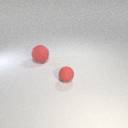
small red rubber sphere to the right of large red rubber sphere